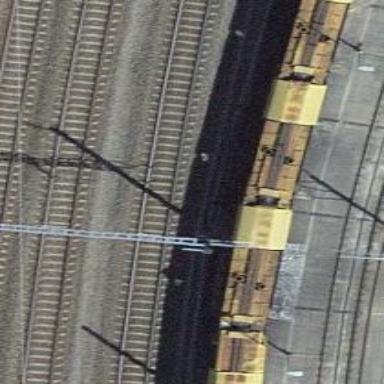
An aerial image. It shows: Single-track railway with electrified contact lines.